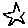
Label: star